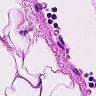
Metastatic tissue present: no